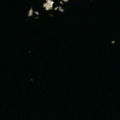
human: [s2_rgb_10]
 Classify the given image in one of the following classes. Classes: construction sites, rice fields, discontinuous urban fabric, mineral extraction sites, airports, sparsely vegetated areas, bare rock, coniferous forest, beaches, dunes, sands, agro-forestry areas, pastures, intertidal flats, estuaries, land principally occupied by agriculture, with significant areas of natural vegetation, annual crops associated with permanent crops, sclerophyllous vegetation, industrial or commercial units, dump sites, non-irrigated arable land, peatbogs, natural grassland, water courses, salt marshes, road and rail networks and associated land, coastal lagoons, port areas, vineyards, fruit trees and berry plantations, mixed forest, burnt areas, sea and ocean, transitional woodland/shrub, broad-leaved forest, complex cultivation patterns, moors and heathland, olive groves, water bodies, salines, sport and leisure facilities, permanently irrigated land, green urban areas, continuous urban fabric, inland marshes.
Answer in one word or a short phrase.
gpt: sea and ocean